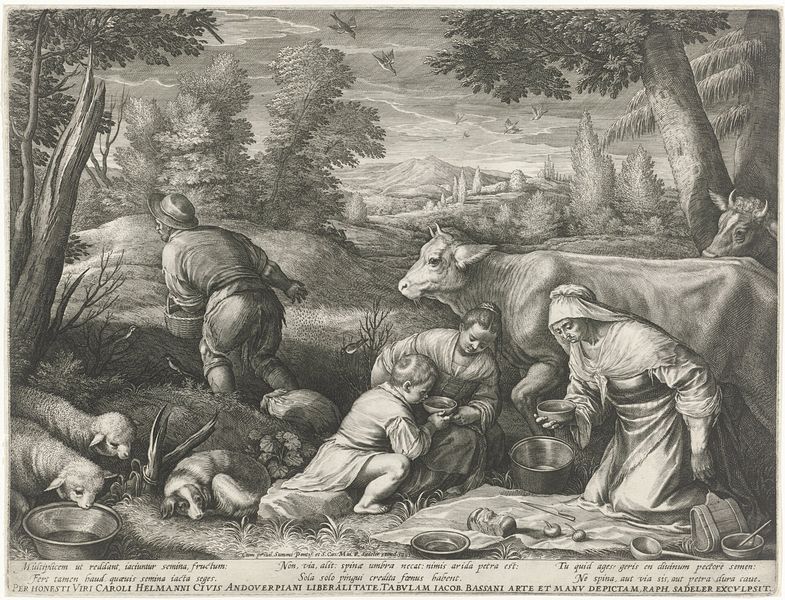
Titel: De kleine melkmeid
Künstler: Raphaël (I) Sadeler
Standort: Amsterdam
Institution: Rijksmuseum
Schlagwörter: baum, mann, bäume, frauen, landschaft, frau, grau, hut, hund, tiere, trinken, schale, hügel, vieh, vögel, land, decke, kind, mutter, vater, wald, kuh, picknick, korb, schaf, radierung, eimer, jund